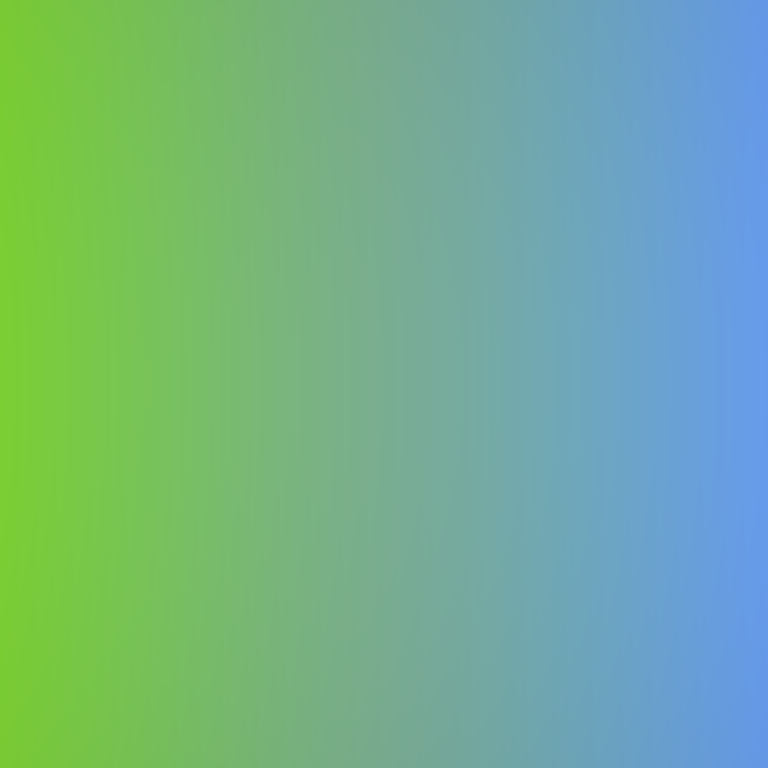
Abstract light effect, smooth gradient from vibrant green to soft blue, calm atmosphere, diffuse light, no room, no furniture, no objects.